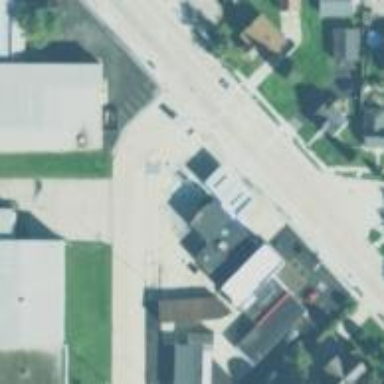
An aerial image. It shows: Convenience shop.